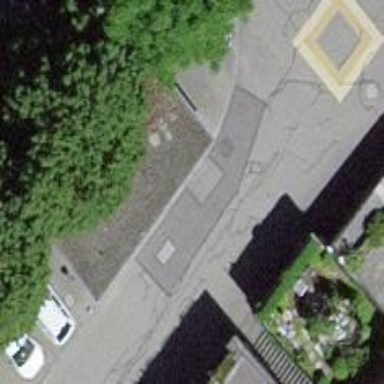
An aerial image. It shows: Toilets are available here.